Field crop: maize
Growth stage: 2
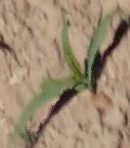
Species: maize